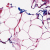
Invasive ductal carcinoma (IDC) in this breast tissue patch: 0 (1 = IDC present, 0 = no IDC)